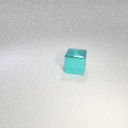
large cyan metal cube